Question: I am pretty new to android. I want to implement a list view. It contains some list items and when they are clicked, they should expand showing more information. But I unable to find a way to do that
Here is my 'activity_main.xml'
'''
<RelativeLayout xmlns:android="http://schemas.android.com/apk/res/android"
xmlns:tools="http://schemas.android.com/tools"
android:layout_width="match_parent"
android:layout_height="match_parent" >
<ListView
android:id="@+id/listview1"
android:layout_width="match_parent"
android:layout_height="wrap_content"
android:layout_alignParentLeft="true"
android:clickable="True"
android:layout_alignParentTop="true"
android:divider="#000"
android:dividerHeight="0.5dp"
android:padding="7dp" >
</ListView>
</RelativeLayout>
'''
'listview.xml'
'''
<?xml version="1.0" encoding="utf-8"?>
<RelativeLayout xmlns:android="http://schemas.android.com/apk/res/android"
android:layout_width="match_parent"
android:layout_height="match_parent" >
<TextView
android:id="@+id/textView1"
android:layout_width="wrap_content"
android:layout_height="wrap_content"
android:layout_alignParentLeft="true"
android:layout_alignParentTop="true"
android:layout_marginLeft="23dp"
android:layout_marginTop="20dp"
android:drawableLeft="@drawable/expand_icon"
android:drawablePadding="10dp"
android:textAppearance="?android:attr/textAppearanceLarge" />
<TextView
android:id="@+id/textView2"
android:layout_width="wrap_content"
android:layout_height="wrap_content"
android:layout_alignLeft="@+id/textView1"
android:layout_below="@+id/textView1"
android:visibility="gone" />
</RelativeLayout>
'''
I want to populate the 'textview2' to show more info. Below is my 'main_activity.java'
'''
public class MainActivity extends Activity {
ListView list;
String[] titles;
String[] desc;
@Override
protected void onCreate(Bundle savedInstanceState) {
super.onCreate(savedInstanceState);
setContentView(R.layout.activity_main);
Resources res = getResources();
list = (ListView) findViewById(R.id.listview1);
titles = res.getStringArray(R.array.text_info);
desc = res.getStringArray(R.array.text_desc);
ArrayAdapter<String> adapter = new ArrayAdapter<String>(this,
R.layout.listview, R.id.textView1, titles);
list.setAdapter(adapter);
}
'''
Strings.xml
'''
<string name="app_name">ListView</string>
<string name="hello_world">Hello world!</string>
<string-array name="text_info">
<item>Tutorial 1</item>
<item>Tutorial 2</item>
<item>Tutorial 3</item>
<item>Tutorial 4</item>
<item>Tutorial 5</item>
<item>Tutorial 6</item>
<item>Tutorial 7</item>
</string-array>
<string-array name="text_desc">
<item>Tutorial 1</item>
<item>Tutorial 2</item>
<item>Tutorial 3</item>
<item>Tutorial 4</item>
<item>Tutorial 5</item>
<item>Tutorial 6</item>
<item>Tutorial 7</item>
</string-array>
<string name="action_settings">Settings</string>
'''
Any suggestions on how to do this?

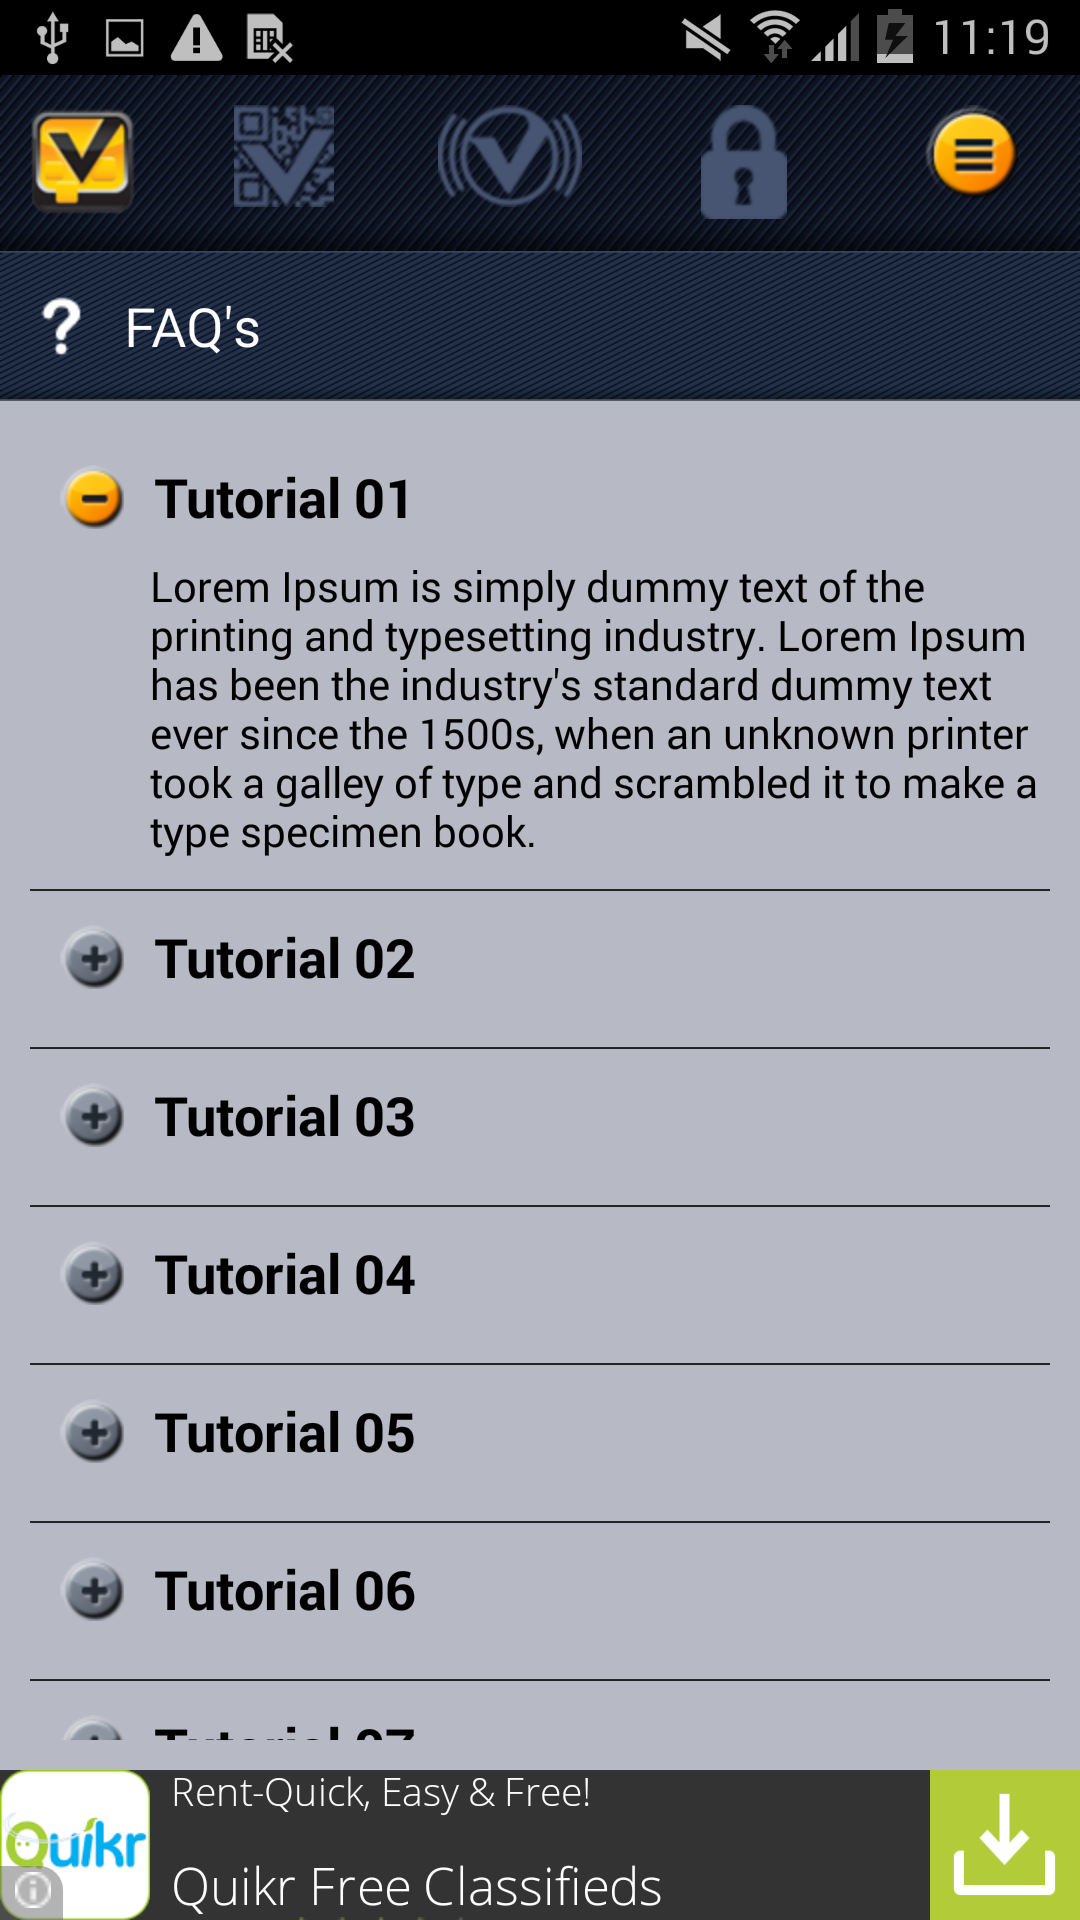
Answer: You only have to set the visibility of the second textview to View.GONE and View.VISIBLE when the user clicks the item. Implement an OnItemClickListener first. Using an ExpandableListView for this simple task is overkill.
In your OnItemClick handler:
'''
TextView textView = (TextView)arg1.findViewById(R.id.textView2);
if ( textView.getVisibility() == View.GONE)
{
//expandedChildList.set(arg2, true);
textView.setVisibility(View.VISIBLE);
}
else
{
//expandedChildList.set(arg2, false);
textView.setVisibility(View.GONE);
}
'''